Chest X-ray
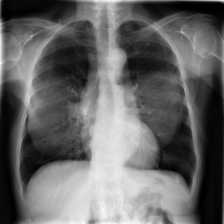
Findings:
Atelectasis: negative
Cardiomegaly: negative
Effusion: negative
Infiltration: negative
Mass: negative
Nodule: positive
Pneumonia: negative
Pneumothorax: negative
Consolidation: negative
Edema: negative
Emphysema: negative
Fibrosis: negative
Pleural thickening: negative
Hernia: negative